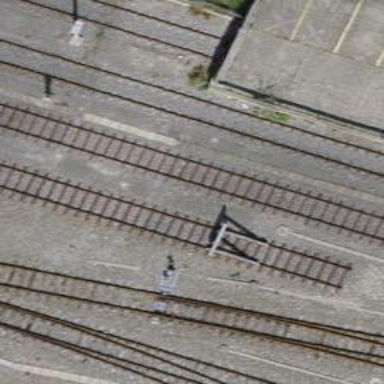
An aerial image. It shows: Railway buffer stop.